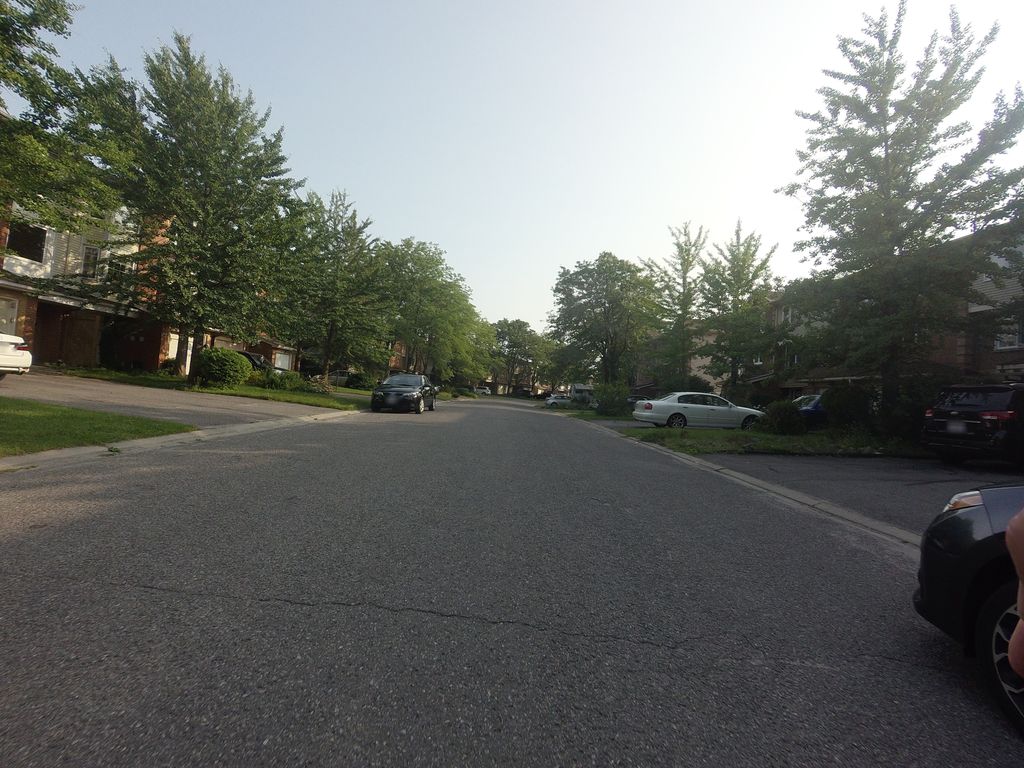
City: ottawa-gatineau